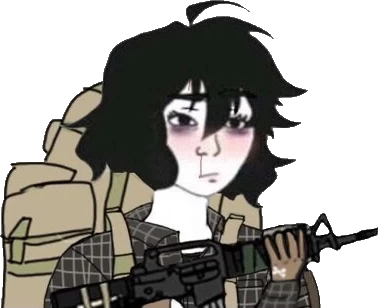
Label: 5_Doomer_Girl